Question: I have a webapp for which I want to put a small image in the URL. Something similar to StackOverflow does:

I don't know much about what is this and how it is achieved.
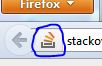
Answer: That image is called a favicon. In your HTML head, insert the following:
'''
<link rel="shortcut icon" href="http://website.com/iconpath.ico" />
'''
It looks like <URL> can convert images that you have to *.ico files
Cheers!